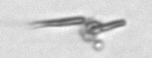
Label: fiber_TAG_external_detritus